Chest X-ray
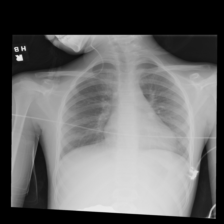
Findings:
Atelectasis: negative
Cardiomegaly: negative
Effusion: negative
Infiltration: negative
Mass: negative
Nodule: negative
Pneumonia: negative
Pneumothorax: negative
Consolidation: negative
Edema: negative
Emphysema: negative
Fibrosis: negative
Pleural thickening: negative
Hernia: negative